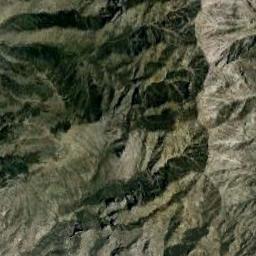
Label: mountain